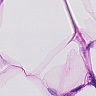
Metastatic tissue present: no